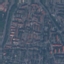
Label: Residential